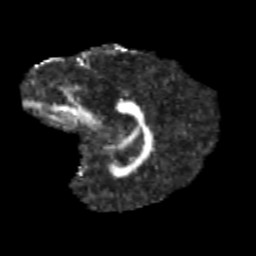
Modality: FA
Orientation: sagittal
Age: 11
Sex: male
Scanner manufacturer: siemens
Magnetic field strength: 3 T
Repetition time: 3.8 s
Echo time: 0.07 s